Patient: sex M, age 34
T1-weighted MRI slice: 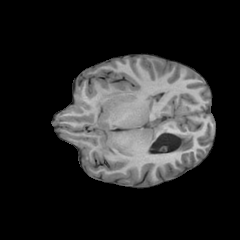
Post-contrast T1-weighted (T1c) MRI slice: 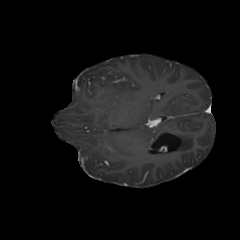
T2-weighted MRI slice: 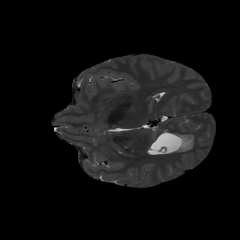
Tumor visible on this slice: no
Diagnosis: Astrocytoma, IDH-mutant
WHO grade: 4